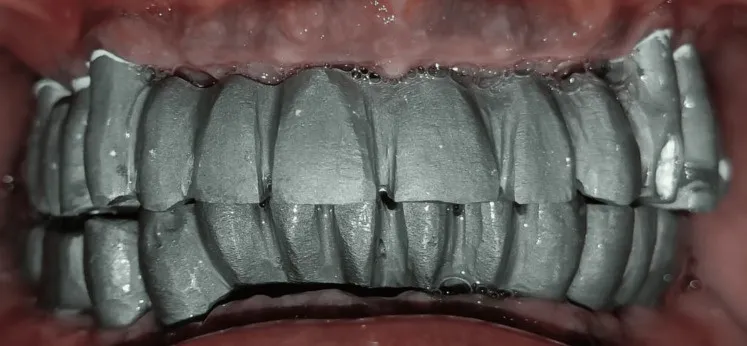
Metal trial performed intraorally.
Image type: medical_photograph (oral_photograph)